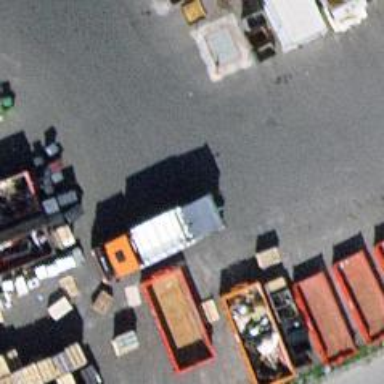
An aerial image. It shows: Recycling center for various types of waste.